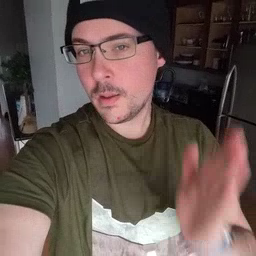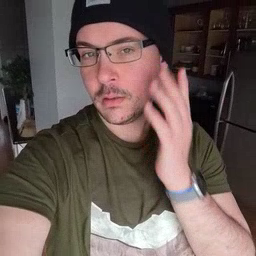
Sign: bed